Question: '''
Oct 24, 2014 8:12:04 AM org.springframework.context.support.ClassPathXmlApplicationContext prepareRefresh
INFO: Refreshing org.springframework.context.support.ClassPathXmlApplicationContext@50df2e: startup date [Fri Oct 24 08:12:04 IST 2014]; root of context hierarchy
Oct 24, 2014 8:12:05 AM org.springframework.beans.factory.xml.XmlBeanDefinitionReader loadBeanDefinitions
INFO: Loading XML bean definitions from class path resource [knights-aop.xml]
Exception in thread "main" org.springframework.beans.factory.BeanDefinitionStoreException: Unexpected exception parsing XML document from class path resource [knights-aop.xml]; nested exception is java.lang.NoClassDefFoundError: org/aopalliance/aop/Advice
at org.springframework.beans.factory.xml.XmlBeanDefinitionReader.doLoadBeanDefinitions(XmlBeanDefinitionReader.java:412)
at org.springframework.beans.factory.xml.XmlBeanDefinitionReader.loadBeanDefinitions(XmlBeanDefinitionReader.java:334)
at org.springframework.beans.factory.xml.XmlBeanDefinitionReader.loadBeanDefinitions(XmlBeanDefinitionReader.java:302)
at org.springframework.beans.factory.support.AbstractBeanDefinitionReader.loadBeanDefinitions(AbstractBeanDefinitionReader.java:174)
at org.springframework.beans.factory.support.AbstractBeanDefinitionReader.loadBeanDefinitions(AbstractBeanDefinitionReader.java:209)
at org.springframework.beans.factory.support.AbstractBeanDefinitionReader.loadBeanDefinitions(AbstractBeanDefinitionReader.java:180)
at org.springframework.beans.factory.support.AbstractBeanDefinitionReader.loadBeanDefinitions(AbstractBeanDefinitionReader.java:243)
at org.springframework.context.support.AbstractXmlApplicationContext.loadBeanDefinitions(AbstractXmlApplicationContext.java:127)
at org.springframework.context.support.AbstractXmlApplicationContext.loadBeanDefinitions(AbstractXmlApplicationContext.java:93)
at org.springframework.context.support.AbstractRefreshableApplicationContext.refreshBeanFactory(AbstractRefreshableApplicationContext.java:130)
at org.springframework.context.support.AbstractApplicationContext.obtainFreshBeanFactory(AbstractApplicationContext.java:537)
at org.springframework.context.support.AbstractApplicationContext.refresh(AbstractApplicationContext.java:451)
at org.springframework.context.support.ClassPathXmlApplicationContext.<init>(ClassPathXmlApplicationContext.java:139)
at org.springframework.context.support.ClassPathXmlApplicationContext.<init>(ClassPathXmlApplicationContext.java:83)
at com.java.spring.SpringDemo.main(SpringDemo.java:12)
Caused by: java.lang.NoClassDefFoundError: org/aopalliance/aop/Advice
at org.springframework.aop.config.ConfigBeanDefinitionParser.getAdviceClass(ConfigBeanDefinitionParser.java:410)
at org.springframework.aop.config.ConfigBeanDefinitionParser.createAdviceDefinition(ConfigBeanDefinitionParser.java:366)
at org.springframework.aop.config.ConfigBeanDefinitionParser.parseAdvice(ConfigBeanDefinitionParser.java:332)
at org.springframework.aop.config.ConfigBeanDefinitionParser.parseAspect(ConfigBeanDefinitionParser.java:227)
at org.springframework.aop.config.ConfigBeanDefinitionParser.parse(ConfigBeanDefinitionParser.java:115)
at org.springframework.beans.factory.xml.NamespaceHandlerSupport.parse(NamespaceHandlerSupport.java:73)
at org.springframework.beans.factory.xml.BeanDefinitionParserDelegate.parseCustomElement(BeanDefinitionParserDelegate.java:1438)
at org.springframework.beans.factory.xml.BeanDefinitionParserDelegate.parseCustomElement(BeanDefinitionParserDelegate.java:1428)
at org.springframework.beans.factory.xml.DefaultBeanDefinitionDocumentReader.parseBeanDefinitions(DefaultBeanDefinitionDocumentReader.java:195)
at org.springframework.beans.factory.xml.DefaultBeanDefinitionDocumentReader.doRegisterBeanDefinitions(DefaultBeanDefinitionDocumentReader.java:139)
at org.springframework.beans.factory.xml.DefaultBeanDefinitionDocumentReader.registerBeanDefinitions(DefaultBeanDefinitionDocumentReader.java:108)
at org.springframework.beans.factory.xml.XmlBeanDefinitionReader.registerBeanDefinitions(XmlBeanDefinitionReader.java:493)
at org.springframework.beans.factory.xml.XmlBeanDefinitionReader.doLoadBeanDefinitions(XmlBeanDefinitionReader.java:390)
... 14 more
'''
config xml
'''
<?xml version="1.0" encoding="UTF-8"?>
<beans xmlns="http://www.springframework.org/schema/beans"
xmlns:xsi="http://www.w3.org/2001/XMLSchema-instance"
xmlns:aop="http://www.springframework.org/schema/aop"
xsi:schemaLocation="http://www.springframework.org/schema/beans
http://www.springframework.org/schema/beans/spring-beans-3.0.xsd
http://www.springframework.org/schema/aop
http://www.springframework.org/schema/aop/spring-aop-3.0.xsd">
<bean id="knight" class="com.java.spring.BraveKnight">
<constructor-arg ref="quest" />
</bean>
<bean id="quest" class="com.java.spring.ResqueDamselQuest" />
<bean id="minstrel"
class="com.java.spring.Minstrel" /> <!--<co id="co_minstrel_bean"/>-->
<aop:config>
<aop:aspect ref="minstrel">
<aop:pointcut id="embark"
expression="execution(* *.embarkOnQuest(..))" /> <!--<co id="co_define_pointcut"/>-->
<aop:before pointcut-ref="embark"
method="singBeforeQuest"/> <!--<co id="co_minstrel_before_advice"/>-->
<aop:after pointcut-ref="embark"
method="singAfterQuest"/> <!--<co id="co_minstrel_after_advice"/>-->
</aop:aspect>
</aop:config>
</beans>
'''
My main class:
'''
public class SpringDemo {
public static void main(String[] args) {
final ApplicationContext applicationContext = new ClassPathXmlApplicationContext("knights-aop.xml");
final Knight braveKnight = (Knight) applicationContext.getBean("knight");
braveKnight.embarkOnQuest();
}
}
'''
I also tried adding: aopalliance.jar & aopalliance-alpha1.jar individually and together but the error won't go away.
There are similar questions here on SO: <URL>
Minstrel.java
'''
package com.java.spring;
public class Minstrel {
public void singBeforeQuest(){
System.out.println("Fa la la Theknight is so brave!");
}
public void singAfterQuest(){
System.out.println(
"Tee hee he The brave knight did embark on a quest!");
}
}
'''
BraveKnight.java
'''
package com.java.spring;
public class BraveKnight implements Knight {
private Quest quest;
BraveKnight(Quest quest) {
this.quest = quest;
}
@Override
public void embarkOnQuest() {
quest.embark();
}
}
'''
RescueDamselQuest.java
'''
package com.java.spring;
public class RescueDamselQuest implements Quest {
@Override
public void embark() {
System.out.println("Damsel rescue quest is on.");
}
}
'''
I am using Spring 3.2
I am not using Maven. Please don't provide Maven related solution unless Spring AOP is impossible without it.

Inside SPRING LIBRARY I have all the jar that got downloaded with Spring. Is it possible that some spring specific jar conflicting with aopalliance jar?
Thanks~Mohit
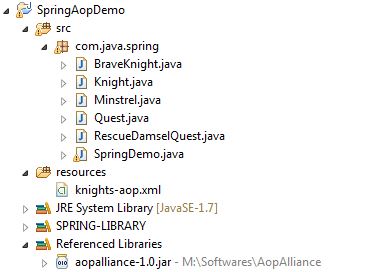
Answer: I removed SPRING-LIBRARY completely and then added all the required jars one by one plus cglib-nodep-2.2.jar.
There was also a spelling mistake in my code '<bean id="quest" class="com.java.spring.ResqueDamselQuest" />'
'''
public class RescueDamselQuest implements Quest {
'''
Name of class.
But I am sure this spelling mistake was not the reason for the exception I was getting. After adding the jars from scratch I got this error that said the bean is not found as mentioned in the knights-aop.xml sth.. sth... which is when I figured that I have this typo.
This is how my jars are added now:

I hope someone might get help from this answer.
asm-all & cglib-nodep are not required. Also, some jar from spring download was causing problems, as I tried adding all the jars I got in spring download and it started showing the old exception again. So it is better to add jar as and when required.